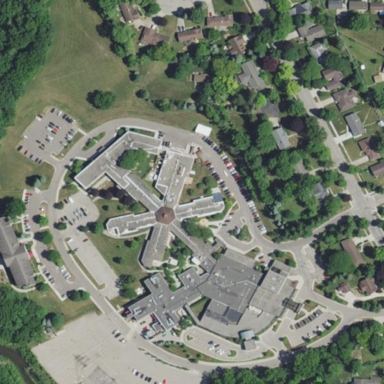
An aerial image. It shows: Hospital providing healthcare services.